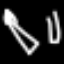
Label: pencil